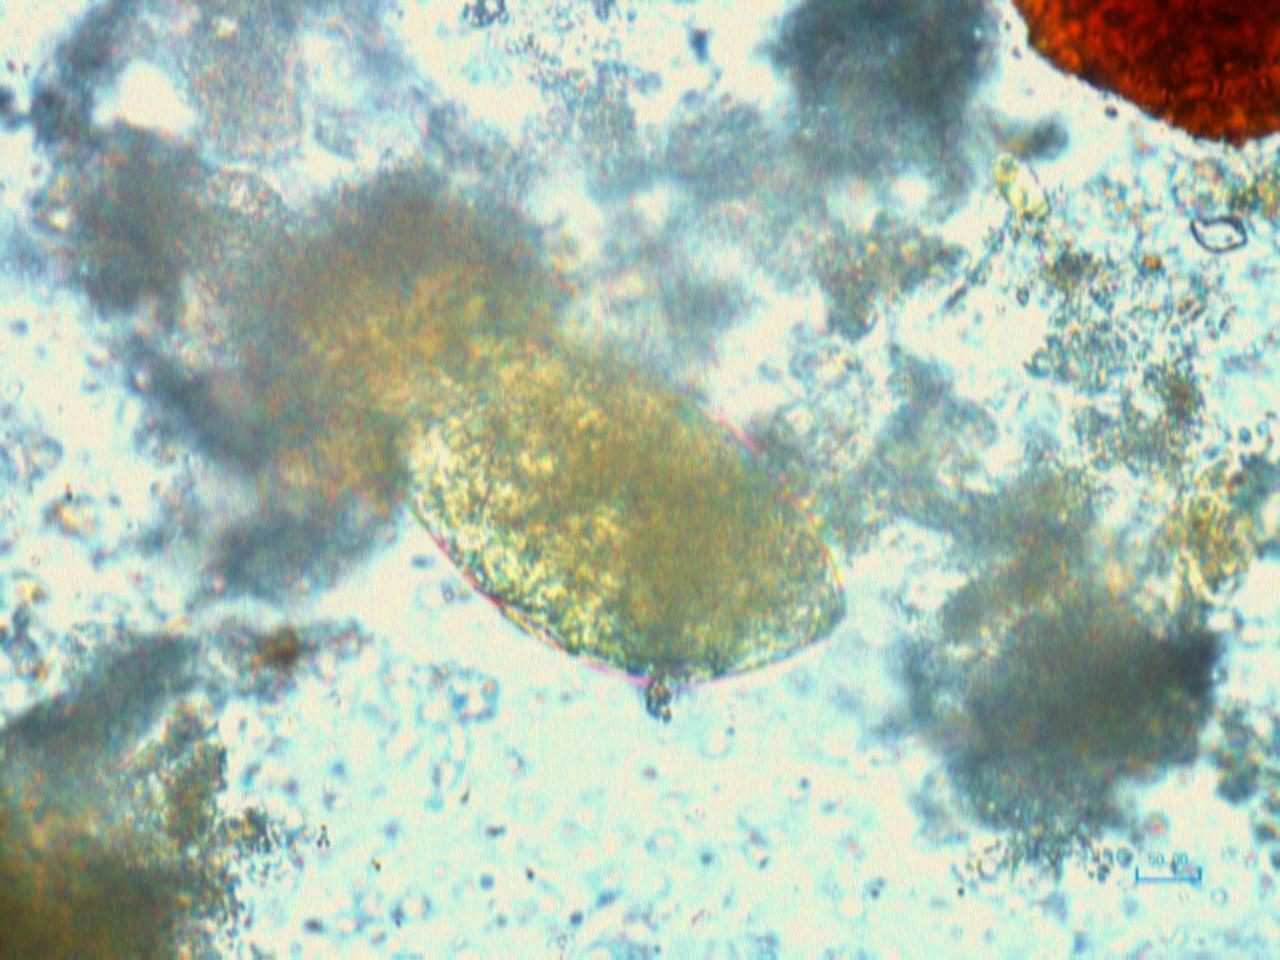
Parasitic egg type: Fasciolopsis buski